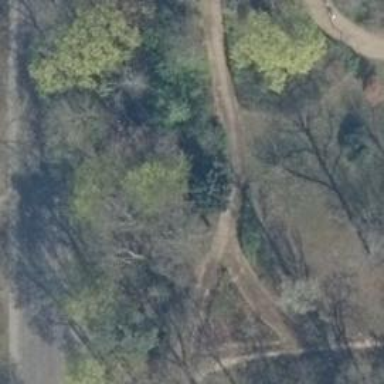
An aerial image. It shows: Path.